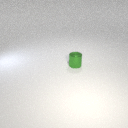
small green metal cylinder